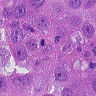
Metastatic tissue present: yes